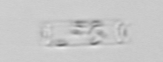
Label: Cerataulina_pelagica